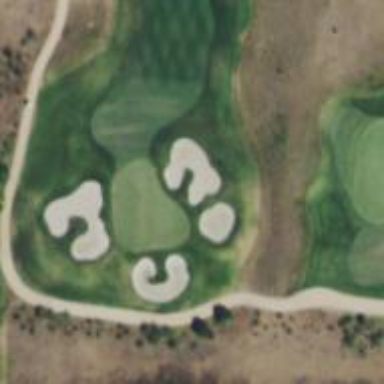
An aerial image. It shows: View of golf hole.